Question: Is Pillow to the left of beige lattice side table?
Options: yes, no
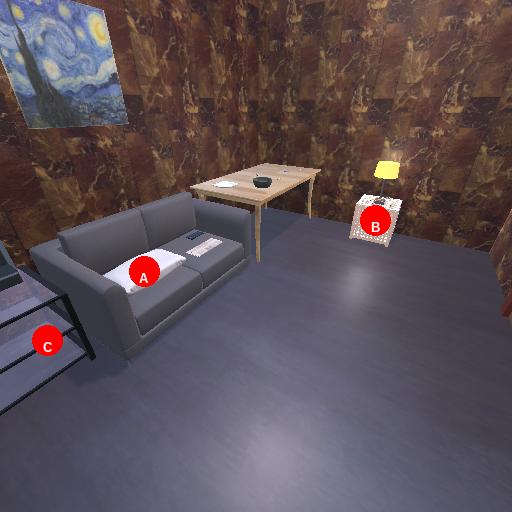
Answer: yes